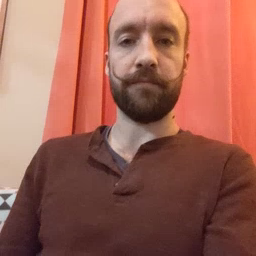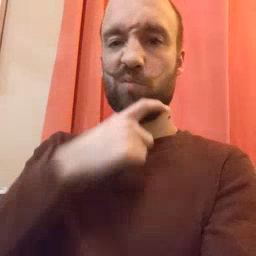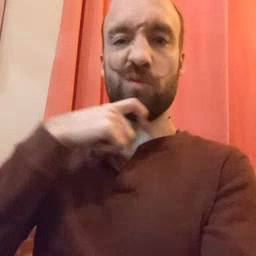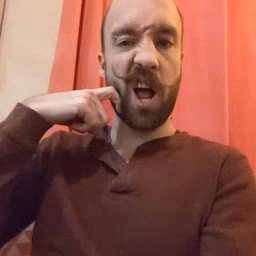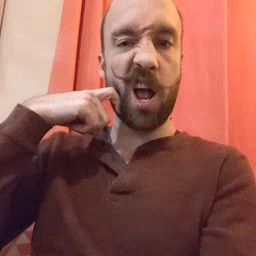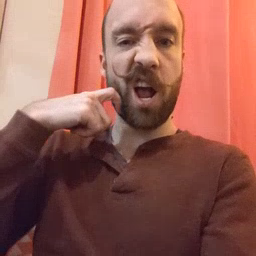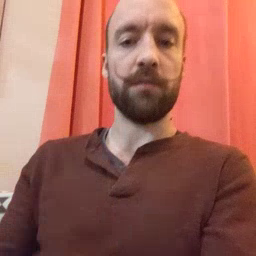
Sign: dry